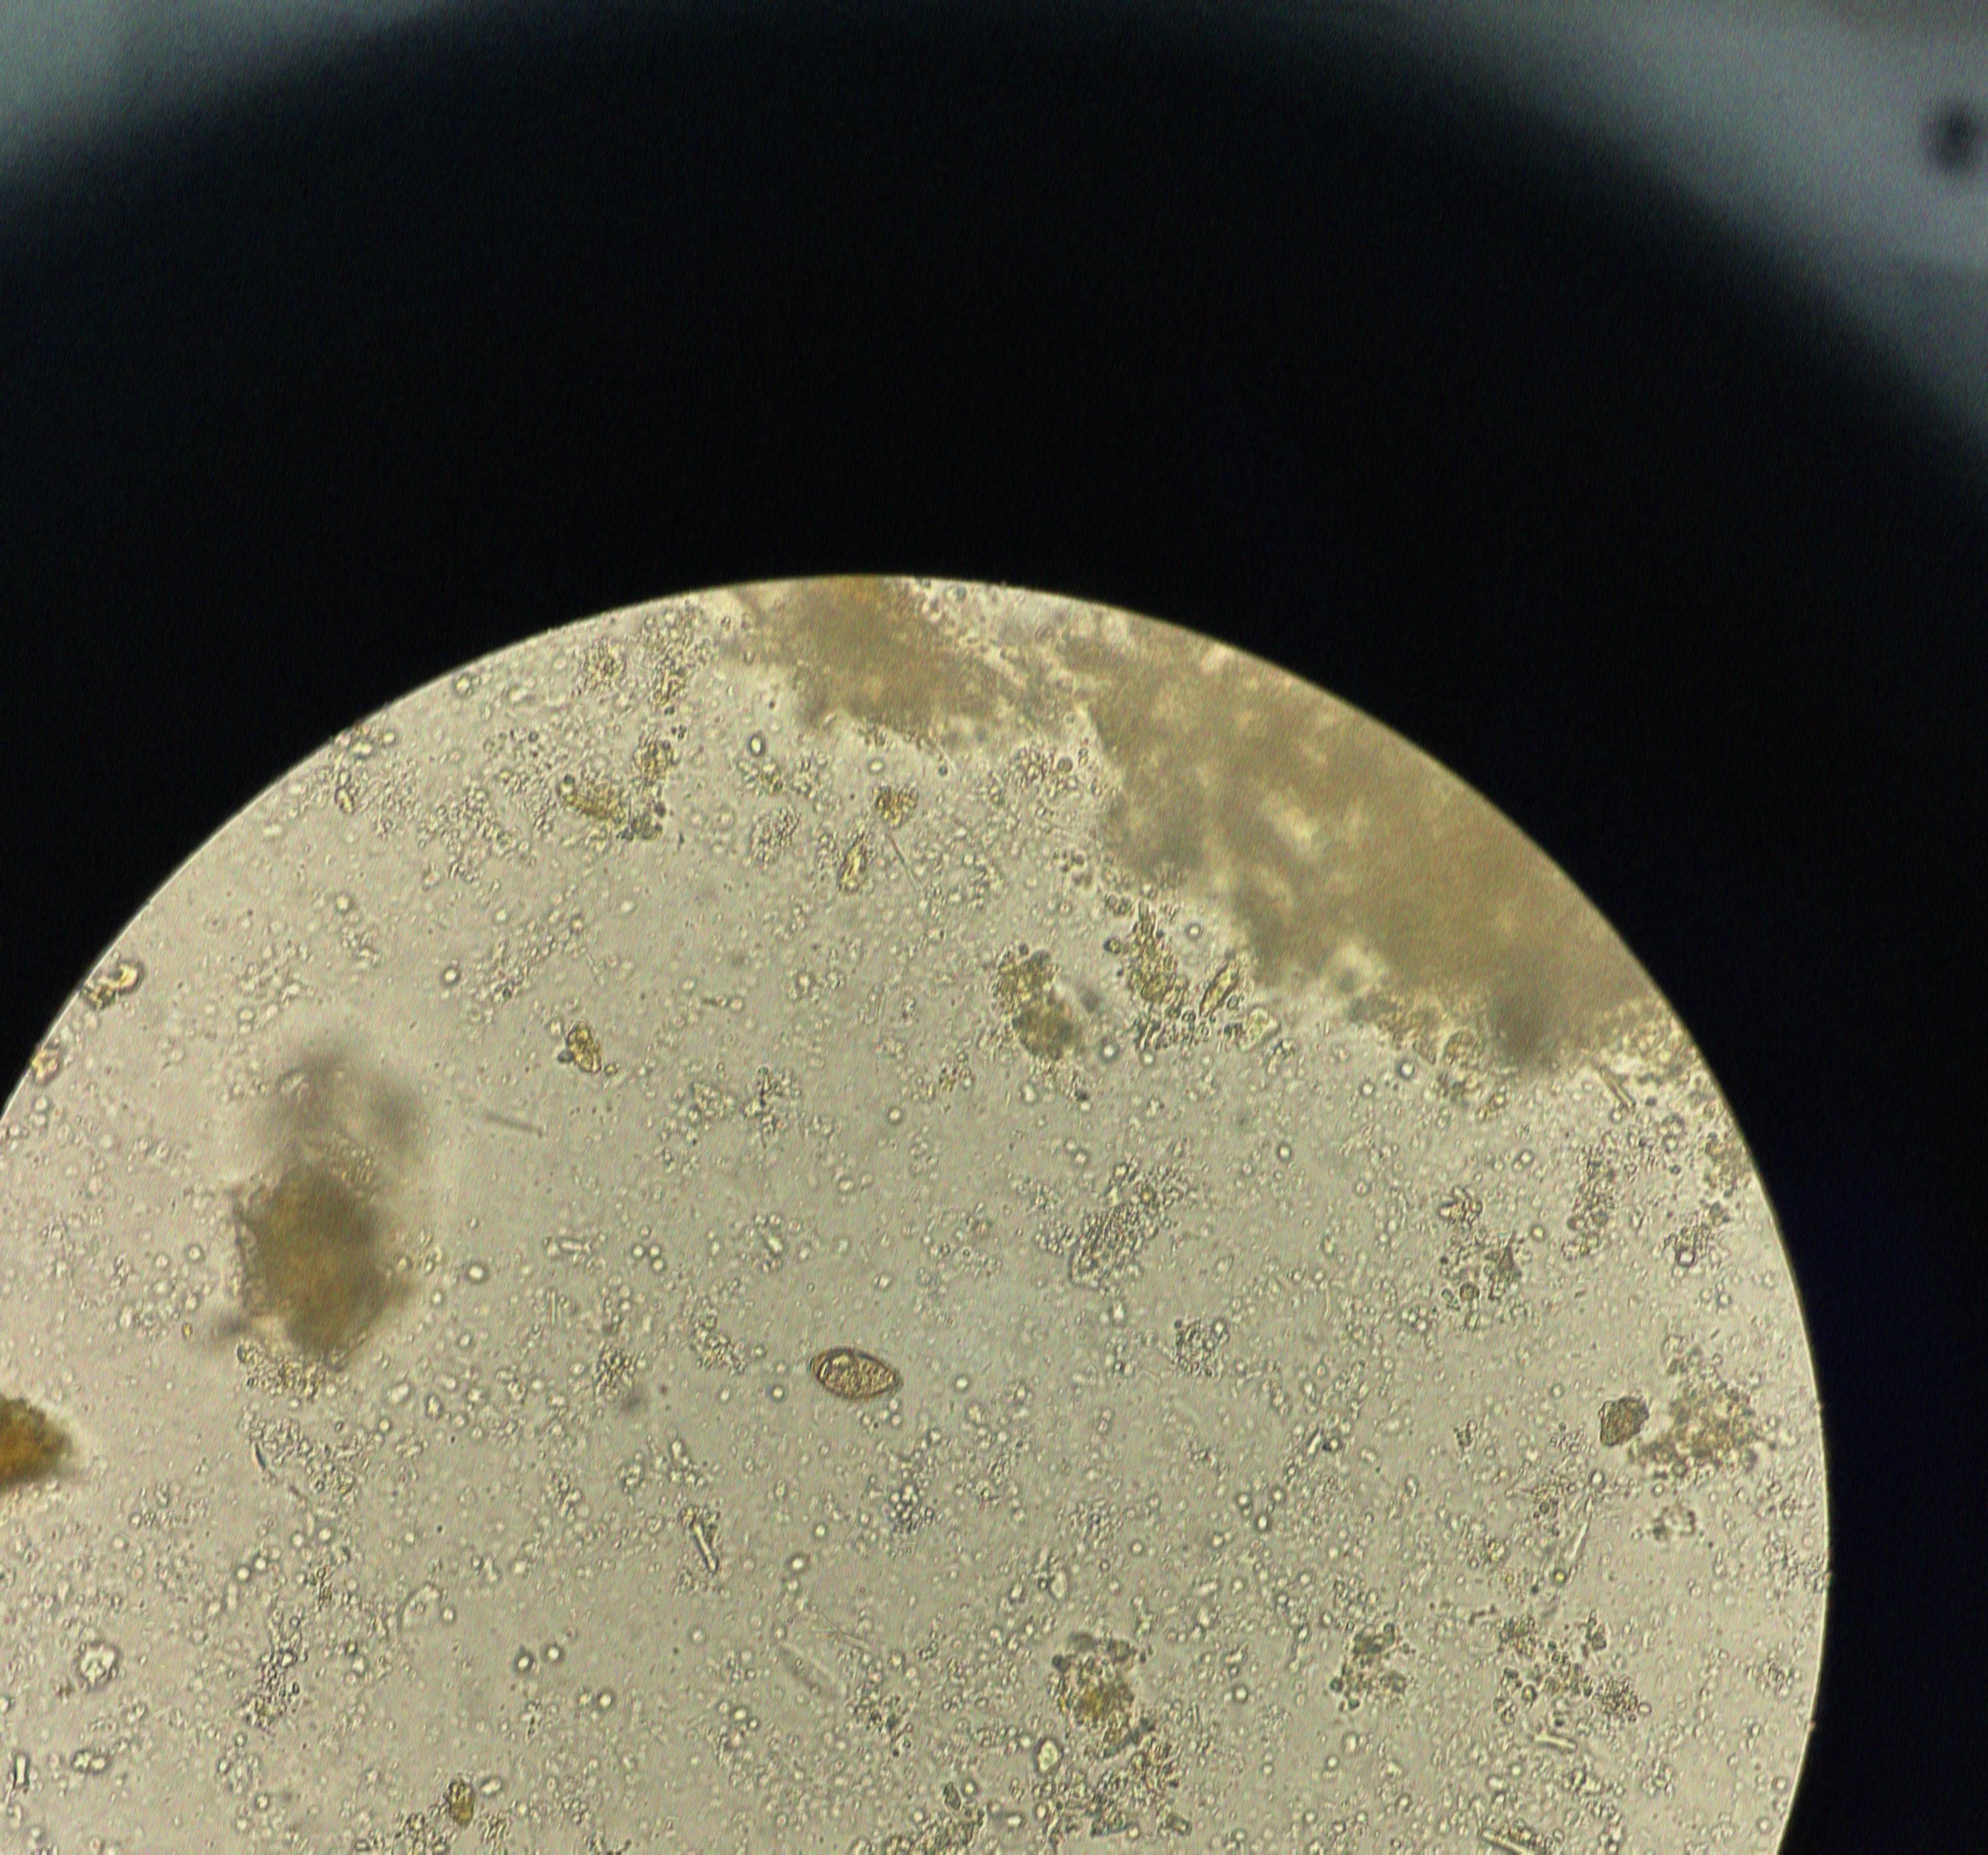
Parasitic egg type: Opisthorchis viverrine